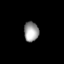
Tissue: lung
Cell type: Epithelial cells
Senescence score: 0.1944
Nuclear area (px): 289
Mean DAPI intensity: 153.913